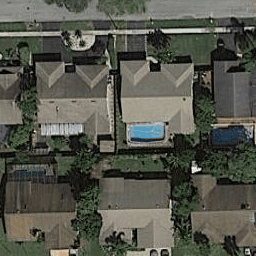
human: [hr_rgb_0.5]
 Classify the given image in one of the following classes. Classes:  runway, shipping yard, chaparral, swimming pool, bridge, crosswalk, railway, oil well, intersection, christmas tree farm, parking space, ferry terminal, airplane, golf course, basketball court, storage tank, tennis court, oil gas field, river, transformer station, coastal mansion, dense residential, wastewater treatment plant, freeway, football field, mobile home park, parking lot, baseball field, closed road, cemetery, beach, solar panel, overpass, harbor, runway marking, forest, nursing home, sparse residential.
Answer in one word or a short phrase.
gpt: dense residential